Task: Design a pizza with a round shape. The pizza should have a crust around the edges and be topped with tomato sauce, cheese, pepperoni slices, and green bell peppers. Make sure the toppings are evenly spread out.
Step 417:
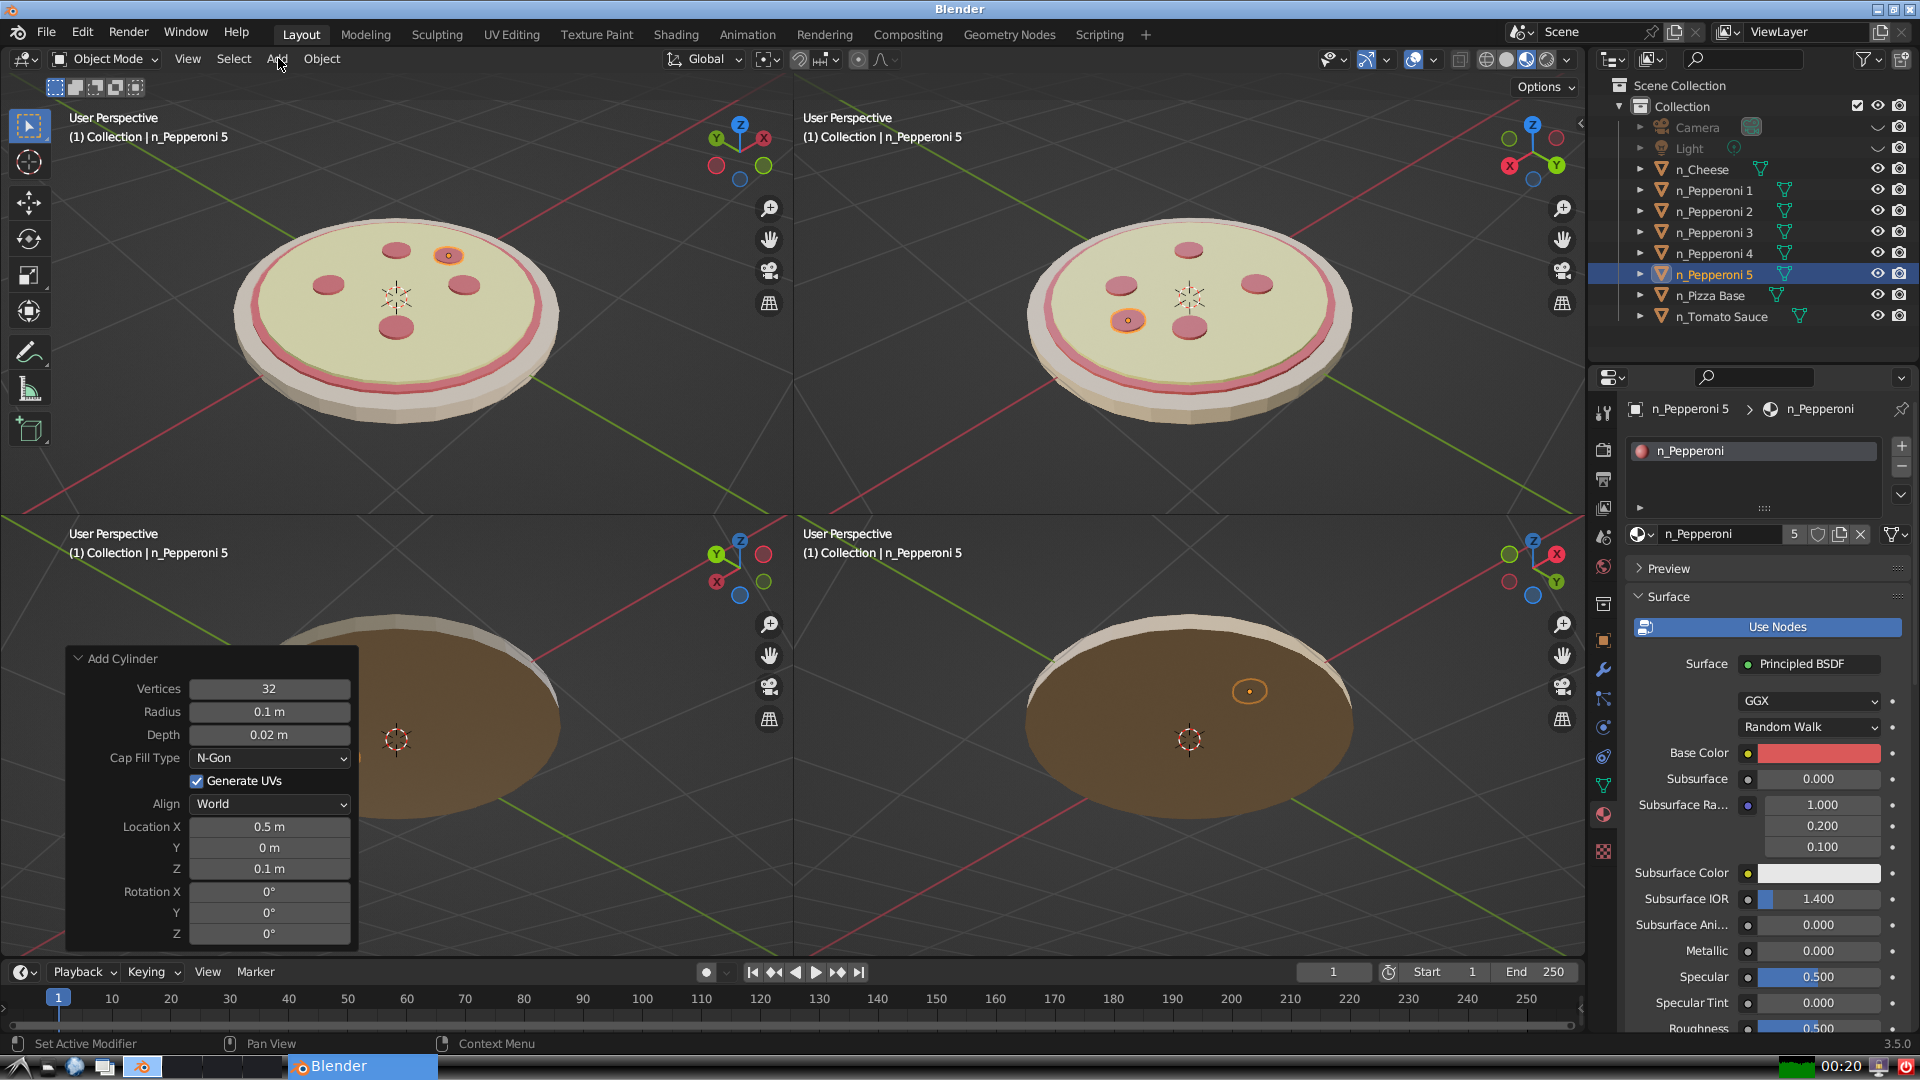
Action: click: no